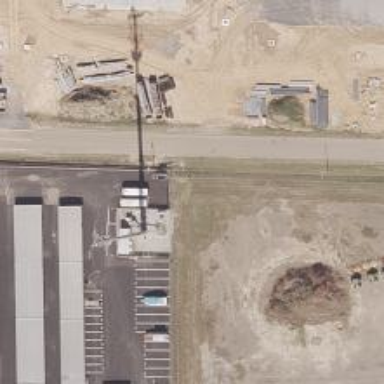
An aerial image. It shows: Communication mast tower.